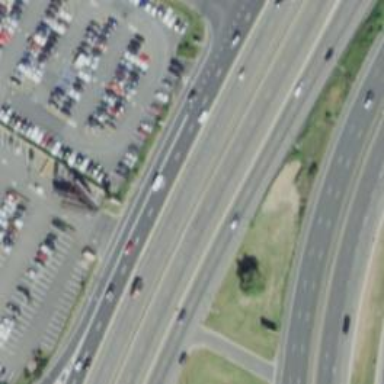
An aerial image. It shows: Urban freeway/expressway classified as trunk highway.